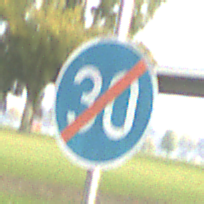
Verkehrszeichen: EndeMindestgeschwindigkeit
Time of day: SunriseSunset
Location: Outdoor (Suburban)
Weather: PartlyCloudy
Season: NotSpecified
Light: Natural